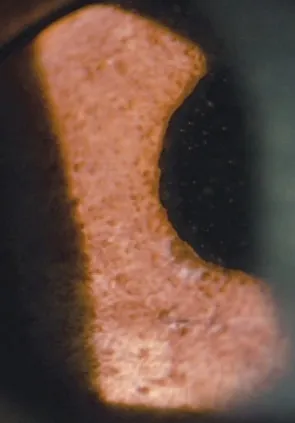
Intraoperative view of the eye during the last surgery demonstrates large, lighter-than-water silicone oil globules behind the cornea.
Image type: radiology (ct)